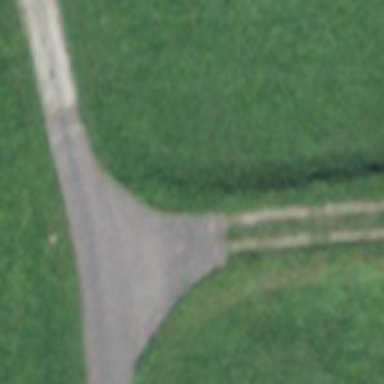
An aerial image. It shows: Track with compacted grade2 surface.